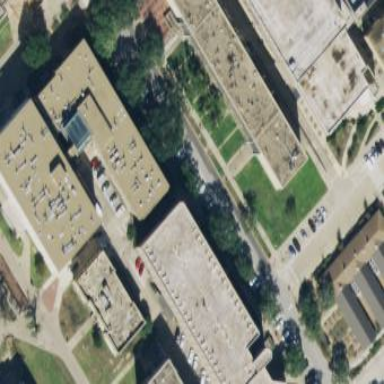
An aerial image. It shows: University building.